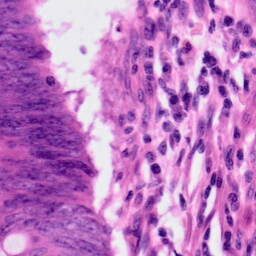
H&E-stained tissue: Colon